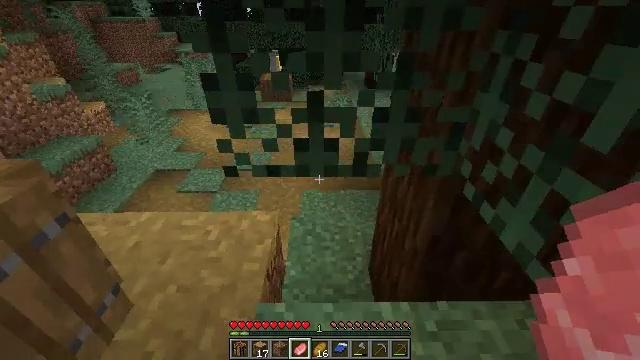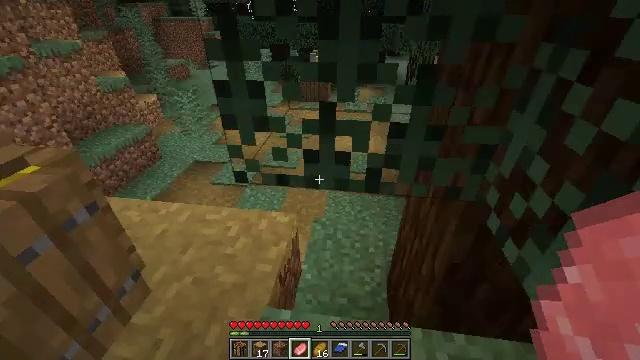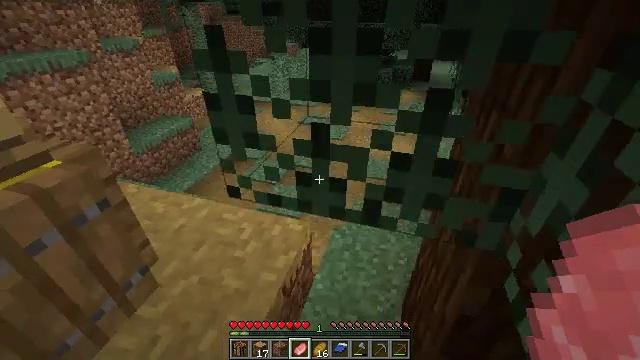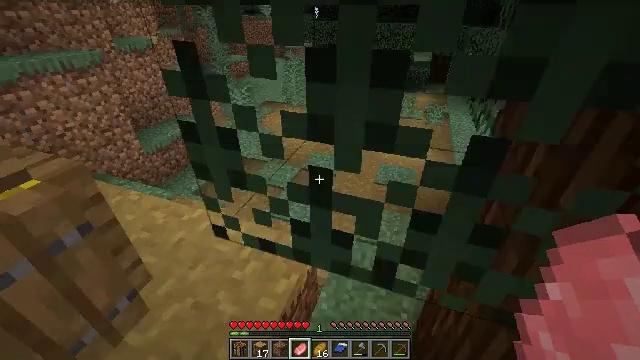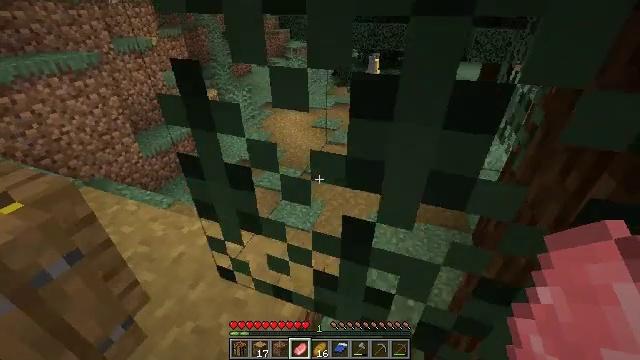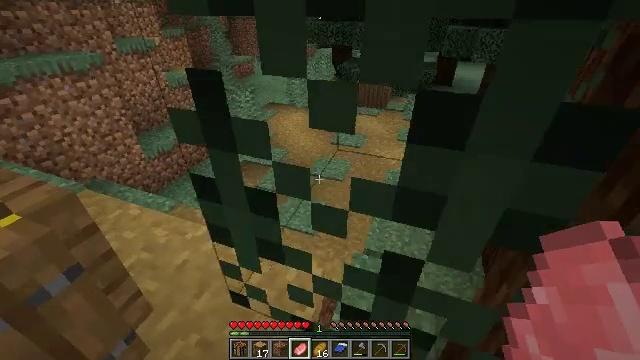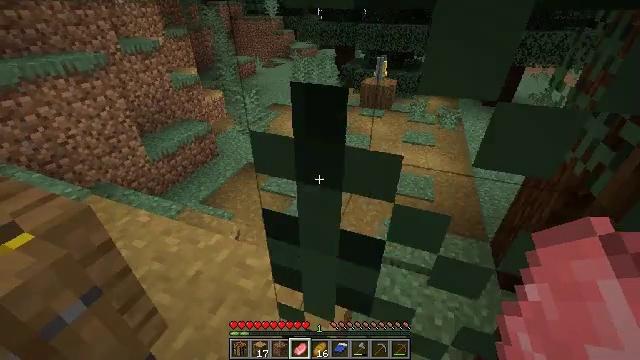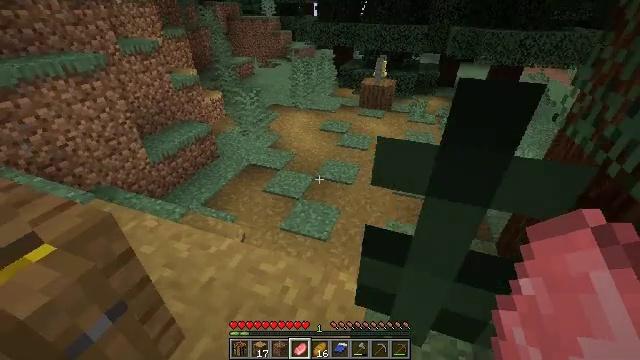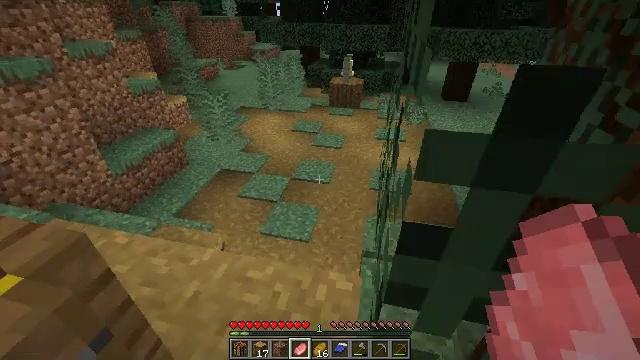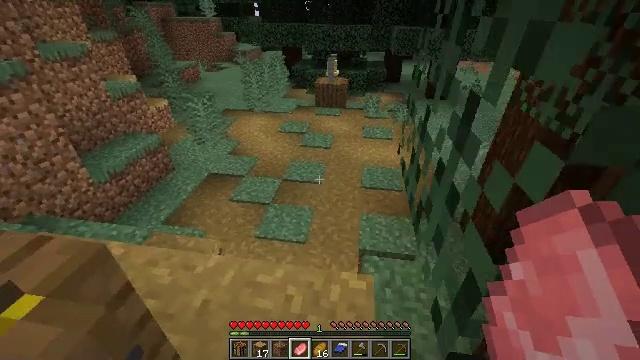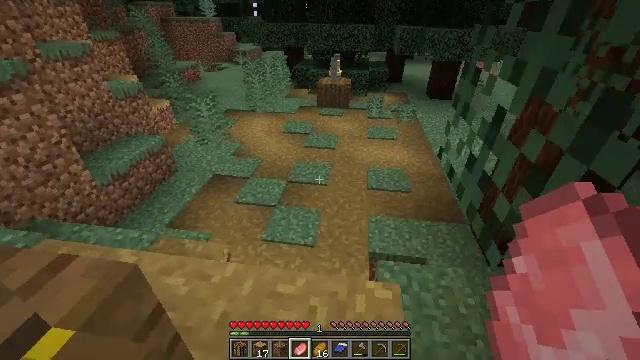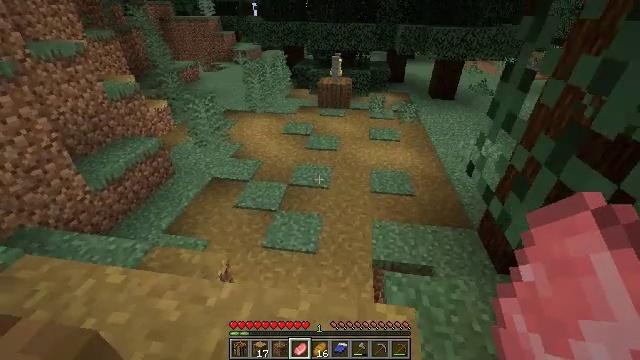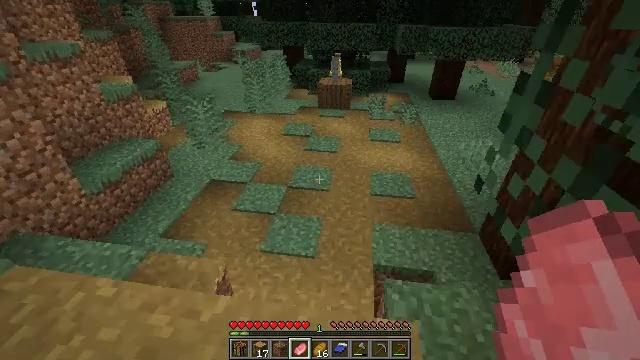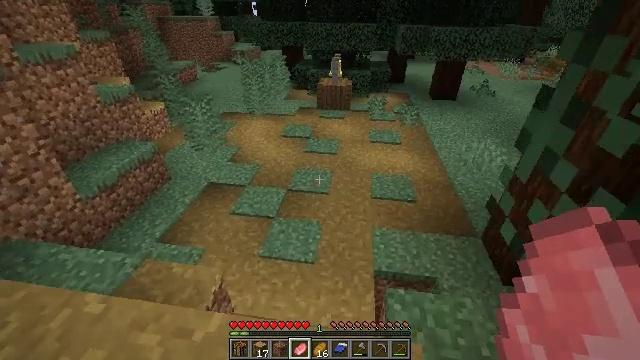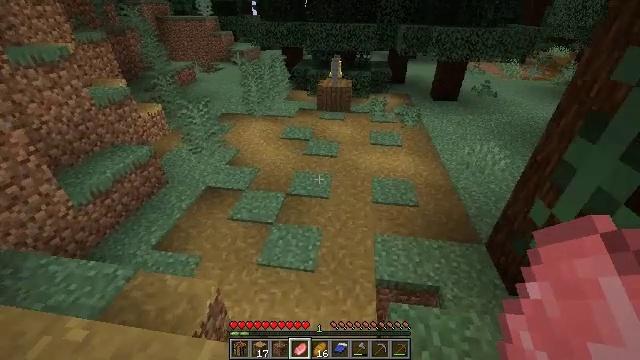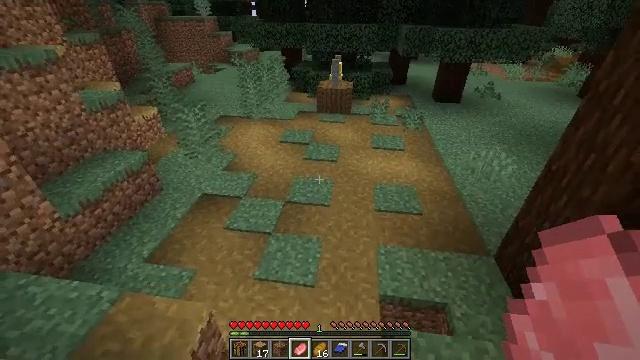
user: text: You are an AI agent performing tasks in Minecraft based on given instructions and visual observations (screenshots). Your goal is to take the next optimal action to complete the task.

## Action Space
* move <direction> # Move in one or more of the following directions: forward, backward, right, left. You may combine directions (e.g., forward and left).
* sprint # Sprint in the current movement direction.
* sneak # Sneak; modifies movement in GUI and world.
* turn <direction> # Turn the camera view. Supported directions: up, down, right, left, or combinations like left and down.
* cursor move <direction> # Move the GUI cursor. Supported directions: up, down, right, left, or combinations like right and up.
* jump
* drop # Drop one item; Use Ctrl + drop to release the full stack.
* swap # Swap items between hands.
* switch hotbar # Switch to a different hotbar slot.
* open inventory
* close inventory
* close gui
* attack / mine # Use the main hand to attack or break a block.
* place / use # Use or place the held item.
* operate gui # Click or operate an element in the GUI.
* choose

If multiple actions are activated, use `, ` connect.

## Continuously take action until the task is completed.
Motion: motion action
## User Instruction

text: Gather mossy cobblestone from a dungeon or ruin.
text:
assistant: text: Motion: move forward and move right, turn left
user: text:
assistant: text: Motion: move forward and move right, turn left
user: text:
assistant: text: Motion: move forward and move left, turn left
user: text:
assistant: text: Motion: move forward and move left
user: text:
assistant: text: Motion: move forward and move left
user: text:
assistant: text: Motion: move forward and move left
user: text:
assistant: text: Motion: move forward and move left
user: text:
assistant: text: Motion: move forward and move left, turn right
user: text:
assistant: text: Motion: move forward and move left, turn right
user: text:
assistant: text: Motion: move forward and move left
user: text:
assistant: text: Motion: move forward and move left
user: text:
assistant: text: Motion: move forward
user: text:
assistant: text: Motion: move forward
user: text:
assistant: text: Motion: move forward
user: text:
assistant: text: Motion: no_op
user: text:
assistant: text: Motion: no_op
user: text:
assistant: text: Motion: move forward
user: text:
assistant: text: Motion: move forward
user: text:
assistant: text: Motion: no_op
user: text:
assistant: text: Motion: move forward
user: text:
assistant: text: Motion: move forward
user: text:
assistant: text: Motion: move forward
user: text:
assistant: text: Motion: move forward
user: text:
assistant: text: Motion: move forward, turn right
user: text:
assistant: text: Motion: move forward, turn right
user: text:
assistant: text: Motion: move forward, turn right and up
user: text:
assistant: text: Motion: move forward, turn right and up
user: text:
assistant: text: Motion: move forward, turn right and up
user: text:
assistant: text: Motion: move forward, turn right and up
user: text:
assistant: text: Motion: move forward, turn right